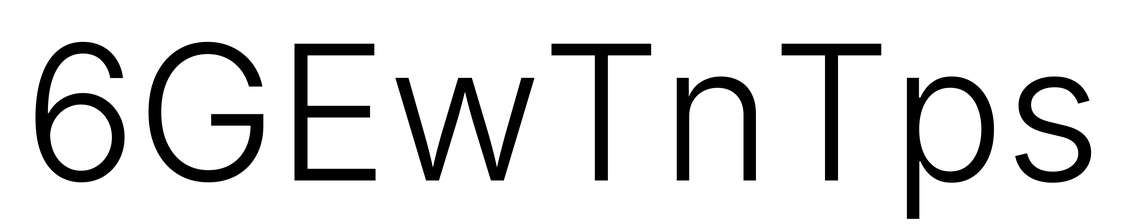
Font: Inter_Light